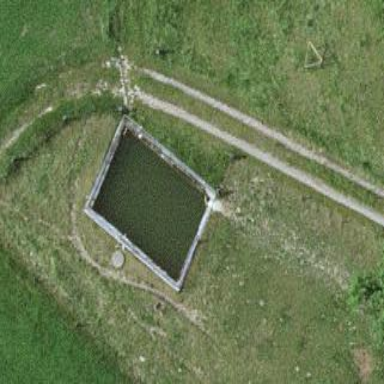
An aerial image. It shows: Water tank in natural water setting.